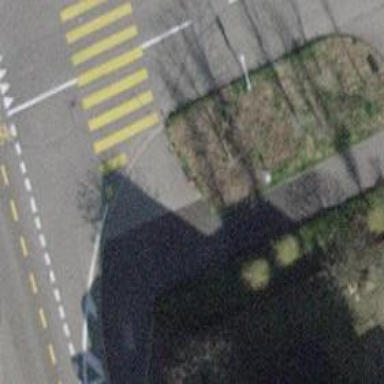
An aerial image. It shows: Kerb barrier.